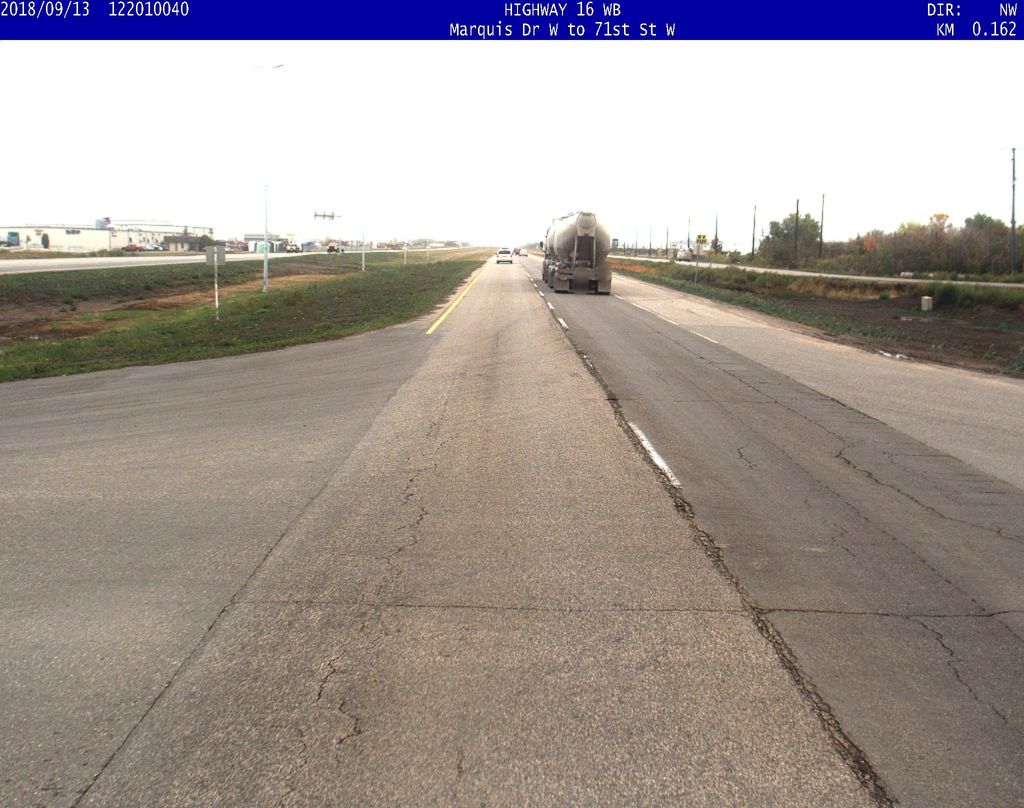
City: saskatoon